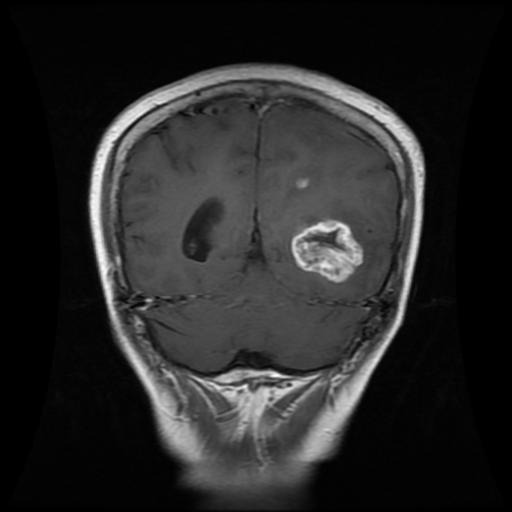
Label: glioma